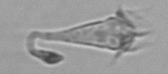
Label: Paratontonia_gracillima